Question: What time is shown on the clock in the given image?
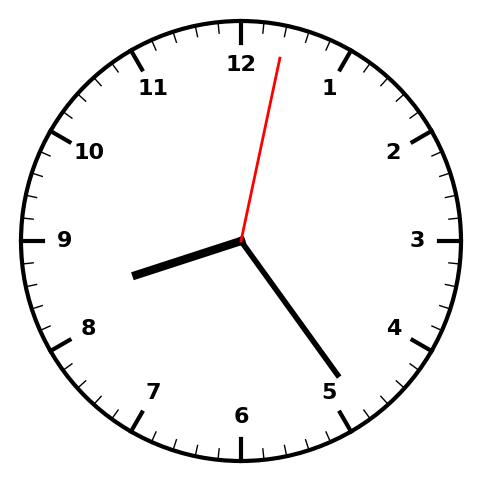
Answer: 08:24:02